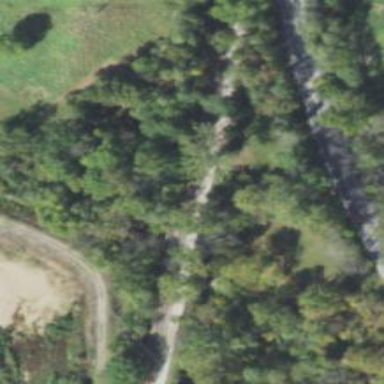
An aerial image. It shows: Disused railway bridge.